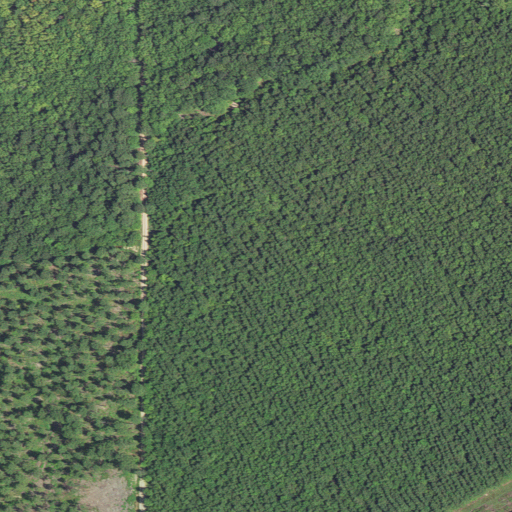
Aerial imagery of ridge(s) in Arkansas named Big Swamp Ridge containing evergreen forest, woody wetlands, open development, low intensity development, and grassland